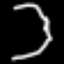
Label: octagon